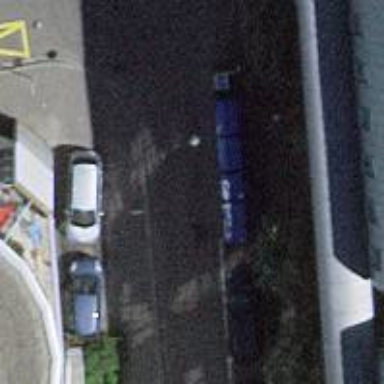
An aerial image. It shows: Recycling container in the area designated for recycling.